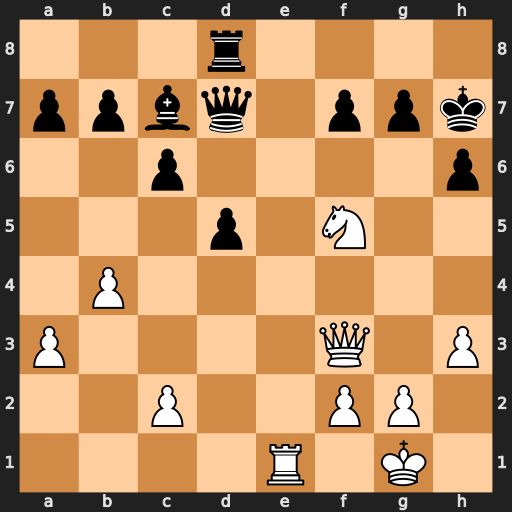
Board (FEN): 3r4/ppbq1ppk/2p4p/3p1N2/1P6/P4Q1P/2P2PP1/4R1K1
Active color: w
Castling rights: -
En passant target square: -
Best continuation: Re7 Re8 Qc3 Qxf5 Rxe8